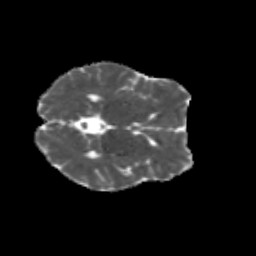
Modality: MD
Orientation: axial
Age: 49
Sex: female
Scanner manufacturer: siemens
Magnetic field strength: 3 T
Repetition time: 4.71 s
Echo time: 0.0906 s